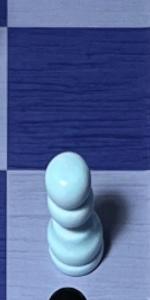
Label: Pawn_White